Aerial crown-view tile of a tropical tree (Barro Colorado Island, Panama), acquired 20250317:
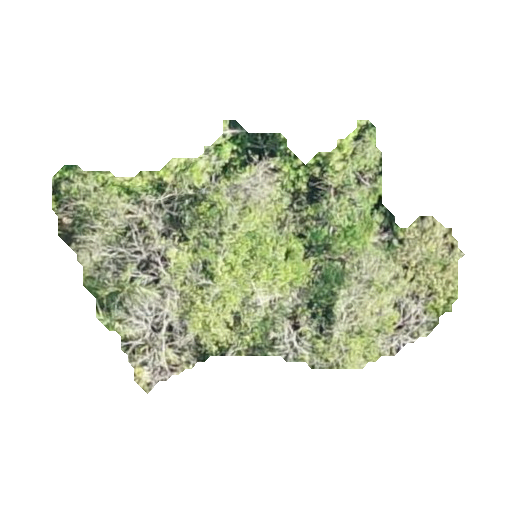
Species: Apeiba tibourbou
GBIF accepted scientific name: Apeiba tibourbou
Crown area: 107.044 m²